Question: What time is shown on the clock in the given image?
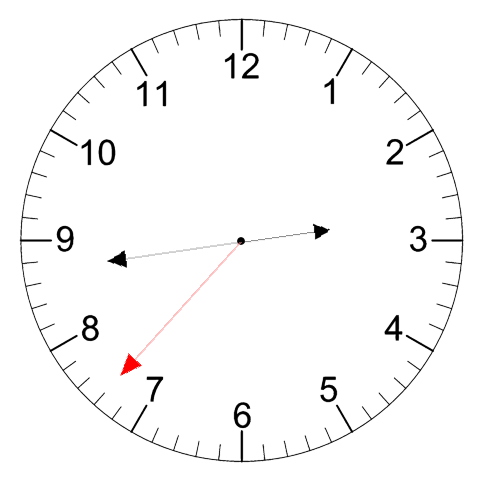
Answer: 02:43:37